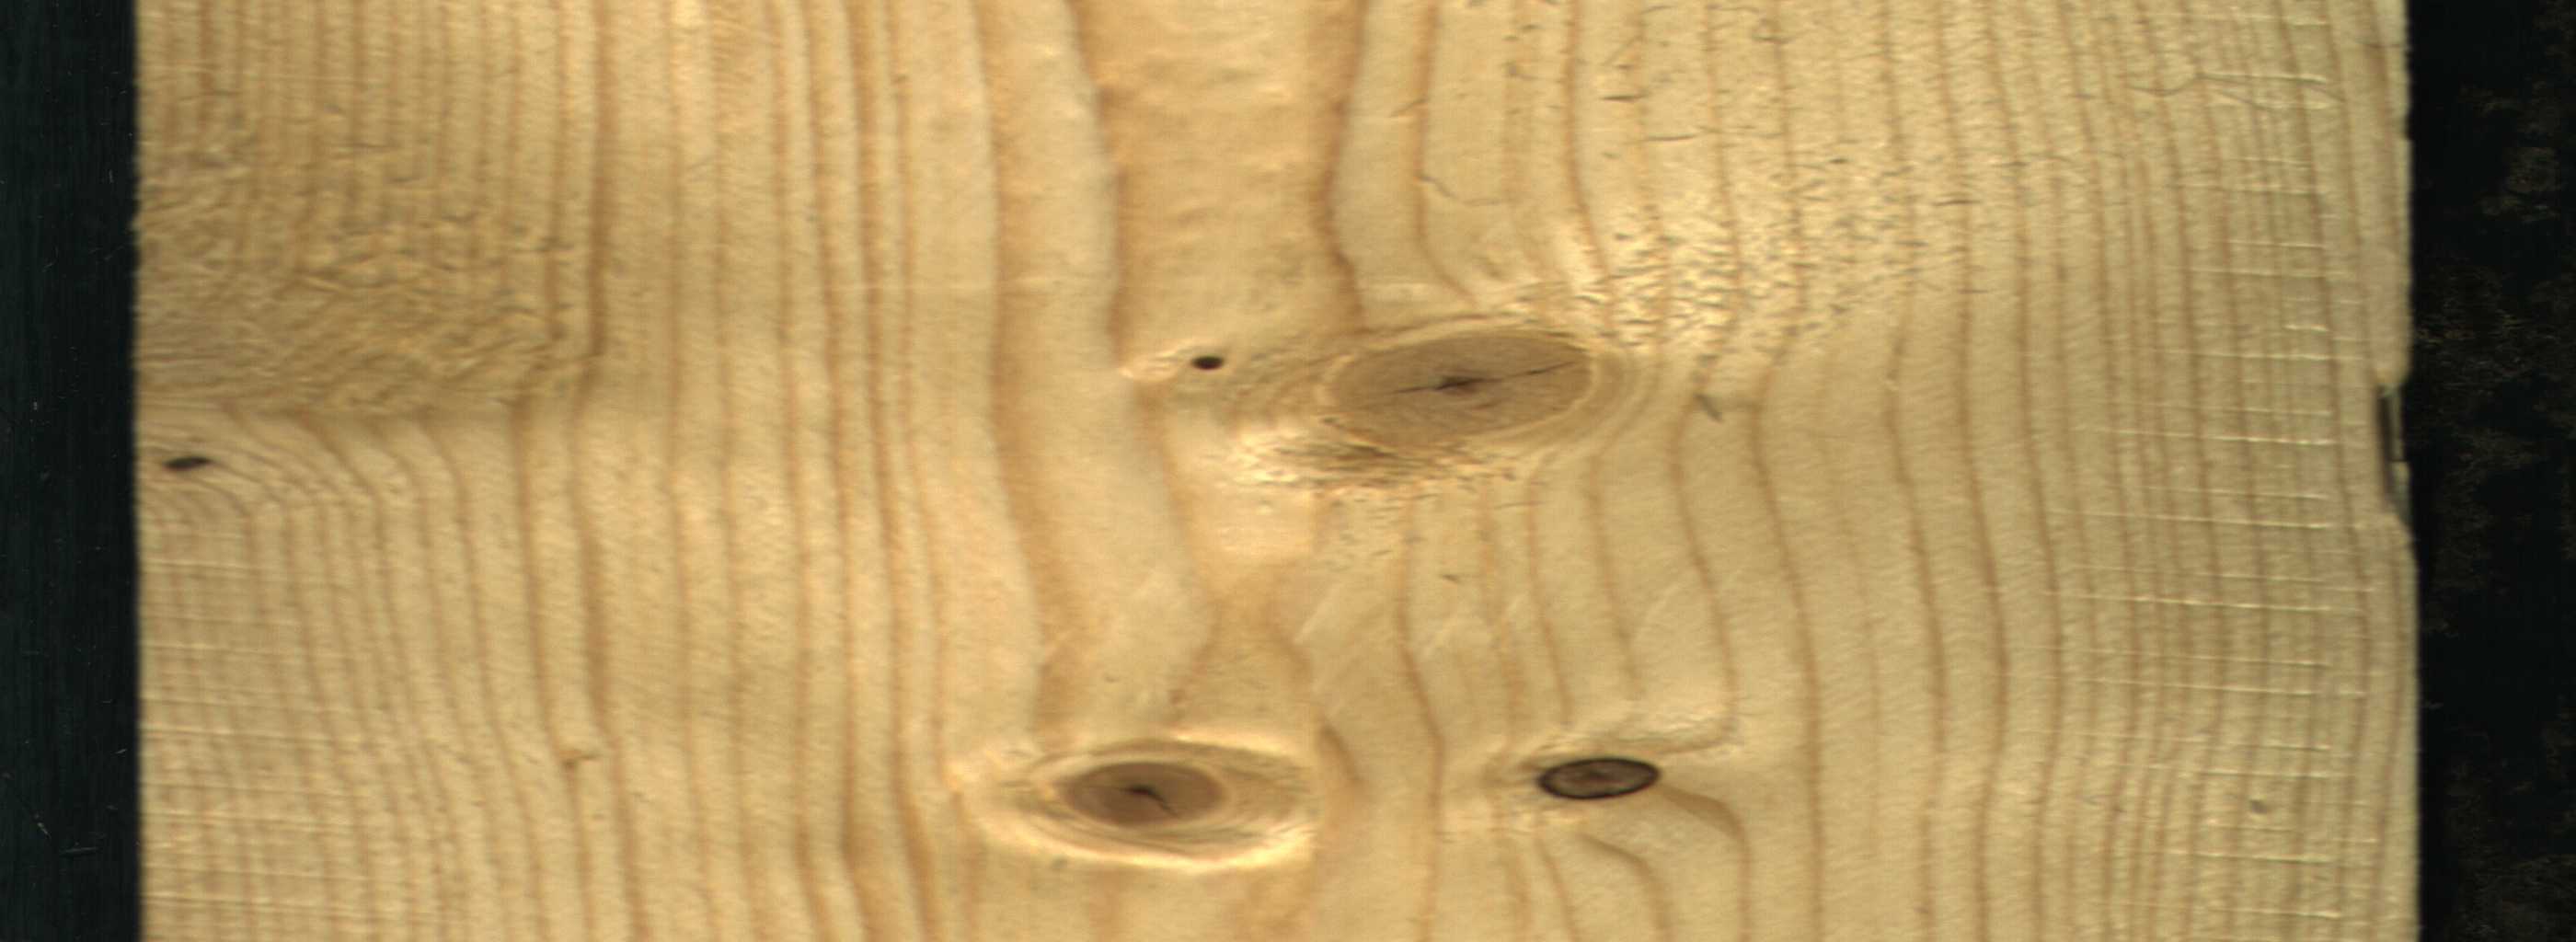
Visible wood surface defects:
Dead_Knot
Dead_Knot
Dead_Knot
Live_Knot
Live_Knot